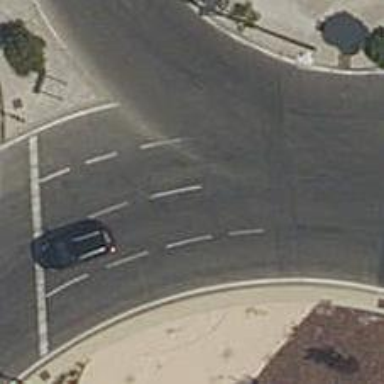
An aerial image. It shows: Secondary road made of asphalt leading to roundabout.